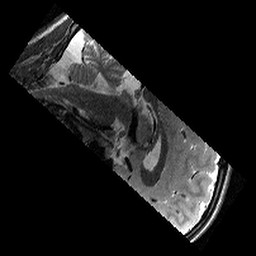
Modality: T2w
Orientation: sagittal
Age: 11
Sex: male
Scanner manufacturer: siemens
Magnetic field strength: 3 T
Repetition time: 9.23 s
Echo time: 0.067 s